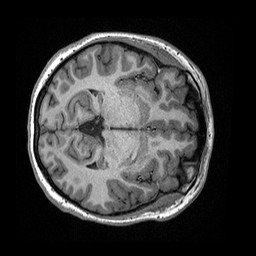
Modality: T1w
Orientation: axial
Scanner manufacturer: ge
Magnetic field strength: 3 T
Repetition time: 2.349 s
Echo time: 0.002968 s